Question: So I have a list like this:
'''
l = ['ID', 'Format', 'Width', 'Height', ' ', 'ID', 'Format', 'Width', 'Height', '0', 'original', 'original', 'original', '88', 'JPG', '247', '131', '1', 'JPG', '172', '128', '90', 'JPG', '240', '320']
'''
I am trying to make a HTML table out of this list so that it looks like this:

As you can see, every 4th element is blank (starting with 0 as the index of the first element) and after every 8th element creates a new row. I tried this:
'''
def reformat_html_id_table(line):
htmlTable = '<table>
'
for i in range(0, len(line)):
if (i < 0 and i % 3 == 0):
htmlTable = htmlTable + ' <td> </td>
'
elif i % 9 == 0:
if i == 0:
htmlTable = htmlTable + '<tr>
'
else:
htmlTable = htmlTable + '</tr>
<tr>
'
htmlTable = htmlTable + ' <td>{0}</td>
'.format(line[i])
else:
htmlTable = htmlTable + ' <td>{0}</td>
'.format(line[i])
htmlTable = htmlTable + '</tr>
</table>'
print htmlTable
'''
This yields:
'''
<table>
<tr>
<td>ID</td>
<td>Format</td>
<td>Width</td>
<td>Height</td>
<td> </td>
<td>ID</td>
<td>Format</td>
<td>Width</td>
<td>Height</td>
</tr>
<tr>
<td>0</td>
<td>original</td>
<td>original</td>
<td>original</td>
<td>88</td>
<td>JPG</td>
<td>247</td>
<td>131</td>
<td>1</td>
</tr>
<tr>
<td>JPG</td>
<td>172</td>
<td>128</td>
<td>90</td>
<td>JPG</td>
<td>240</td>
<td>320</td>
</tr>
</table>
'''
Which is sortof correct, the first row is correct, but after that it doesn't and the blank data again and I am confused as to why. Can anyone show me what I did wrong? The expected output is:
'''
<table>
<tr>
<td>ID</td>
<td>Format</td>
<td>Width</td>
<td>Height</td>
<td> </td>
<td>ID</td>
<td>Format</td>
<td>Width</td>
<td>Height</td>
</tr>
<tr>
<td>0</td>
<td>original</td>
<td>original</td>
<td>original</td>
<td> </td>
<td>88</td>
<td>JPG</td>
<td>247</td>
<td>131</td>
</tr>
<tr>
<td>1</td>
<td>JPG</td>
<td>172</td>
<td>128</td>
<td> </td>
<td>90</td>
<td>JPG</td>
<td>240</td>
<td>320</td>
</tr>
</table>
'''
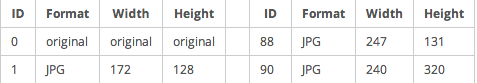
Answer: Just slightly modifying your own code, which was pretty good
'''
def reformat_html_id_table(line):
htmlTable = '<table>
'
mod = 9
for i in range(0, len(line)):
if (i > mod and i%mod == 5):
htmlTable = htmlTable + ' <td> </td>
'
if (i-9) % mod == 0:
if i == 0:
htmlTable = htmlTable + ' <tr>
'
else:
htmlTable = htmlTable + ' </tr>
<tr>
'
htmlTable = htmlTable + ' <td>{0}</td>
'.format(line[i])
else:
htmlTable = htmlTable + ' <td>{0}</td>
'.format(line[i])
if i==9:
mod=8
htmlTable = htmlTable + ' </tr>
</table>'
print htmlTable
'''
It seemed to be a problem with having the first row of 9 elements and the rest of 8